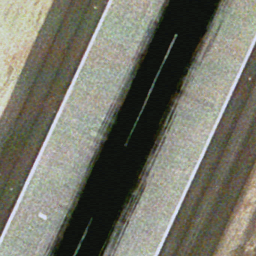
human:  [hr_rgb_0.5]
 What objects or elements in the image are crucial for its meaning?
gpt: runway